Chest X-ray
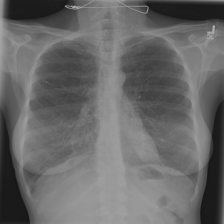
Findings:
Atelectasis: negative
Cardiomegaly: negative
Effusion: negative
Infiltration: negative
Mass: negative
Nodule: negative
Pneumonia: negative
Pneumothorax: negative
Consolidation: negative
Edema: negative
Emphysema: negative
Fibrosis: negative
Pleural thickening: negative
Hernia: negative